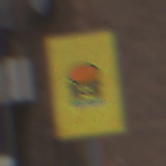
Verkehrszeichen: FahrzeugeMitWassergefaehrdenderLadungOhnePfeilsymbol
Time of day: MorningAfternoon
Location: Outdoor (Urban)
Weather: Overcast
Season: NotSpecified
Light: Natural